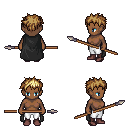
a pixel art fantasy rpg character, female body template, human, dark skin, black cape, white pants, blonde bedhead hairstyle, maroon shoes, spear, four views (front, back, left, right), 2x2 character sprite sheet, small pixel art, hard edges, no anti-aliasing